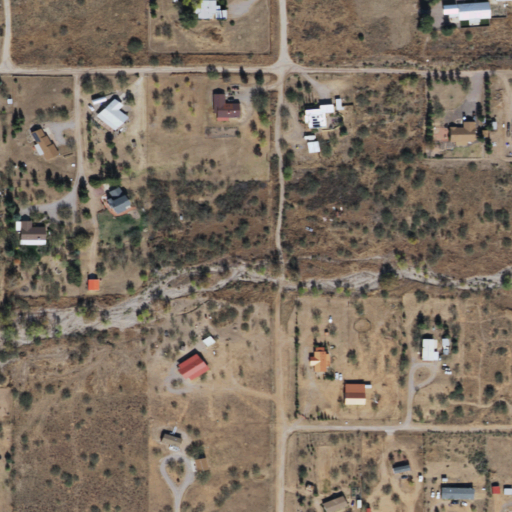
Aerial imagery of valley in Arizona named Miller Canyon containing shrub, open development, and low intensity development